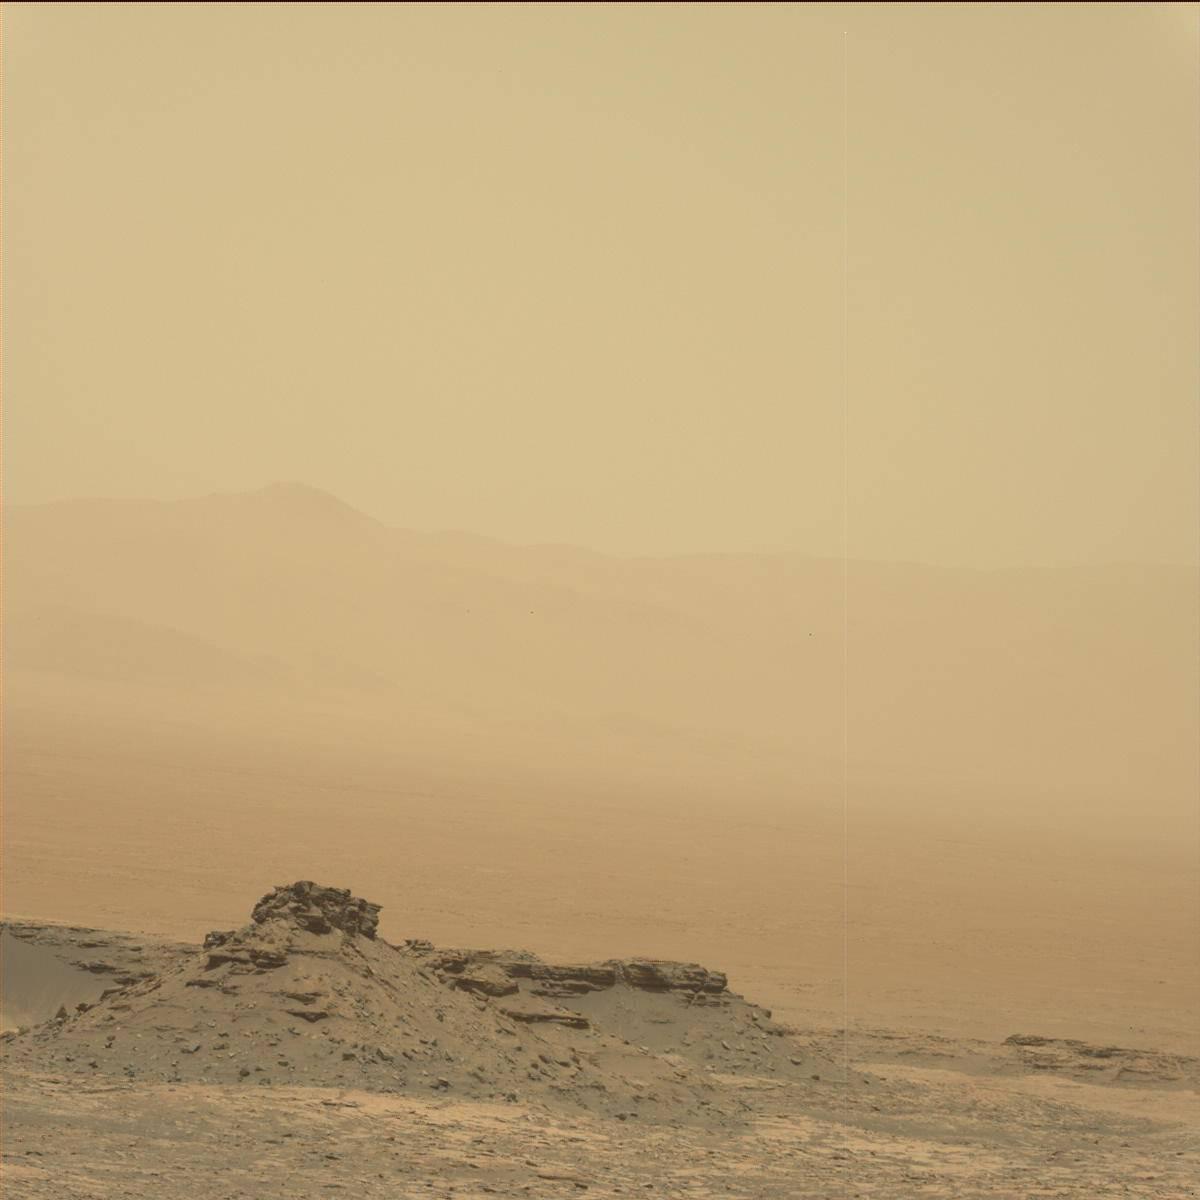
Terrain classes present: Bedrock, Ridge, Sand / Soil, Sky